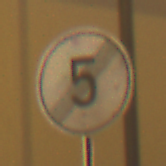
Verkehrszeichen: EndeGeschwindigkeit5
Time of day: Night
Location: Outdoor (Urban)
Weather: Clear
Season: NotSpecified
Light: Artificial